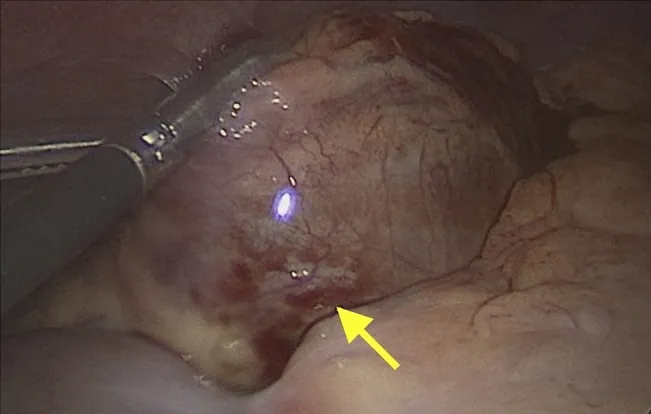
Laparoscopic image showing congestion and ischemia of the accessory spleen in situ.
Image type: medical_photograph (other_medical_photograph)